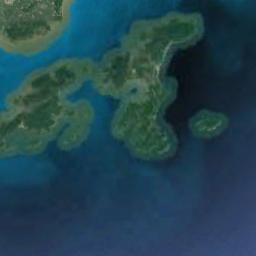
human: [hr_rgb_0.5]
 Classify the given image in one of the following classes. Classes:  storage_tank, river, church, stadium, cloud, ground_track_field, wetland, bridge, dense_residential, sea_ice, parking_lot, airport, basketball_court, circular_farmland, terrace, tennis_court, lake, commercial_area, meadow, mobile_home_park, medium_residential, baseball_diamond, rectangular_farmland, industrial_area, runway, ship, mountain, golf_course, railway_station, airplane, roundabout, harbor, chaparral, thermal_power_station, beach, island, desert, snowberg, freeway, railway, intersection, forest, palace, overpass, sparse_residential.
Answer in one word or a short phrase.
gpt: island